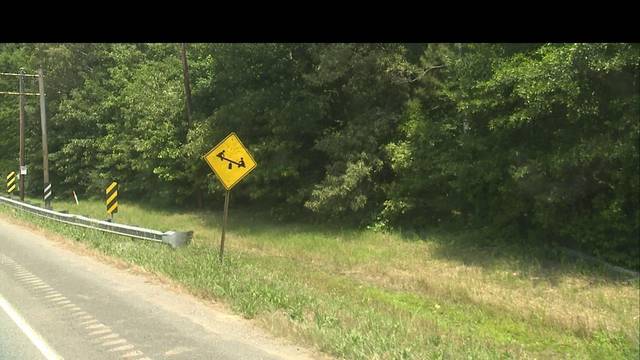
Region: United States
Coordinates: 32.34, -93.828